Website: macys
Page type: gifting
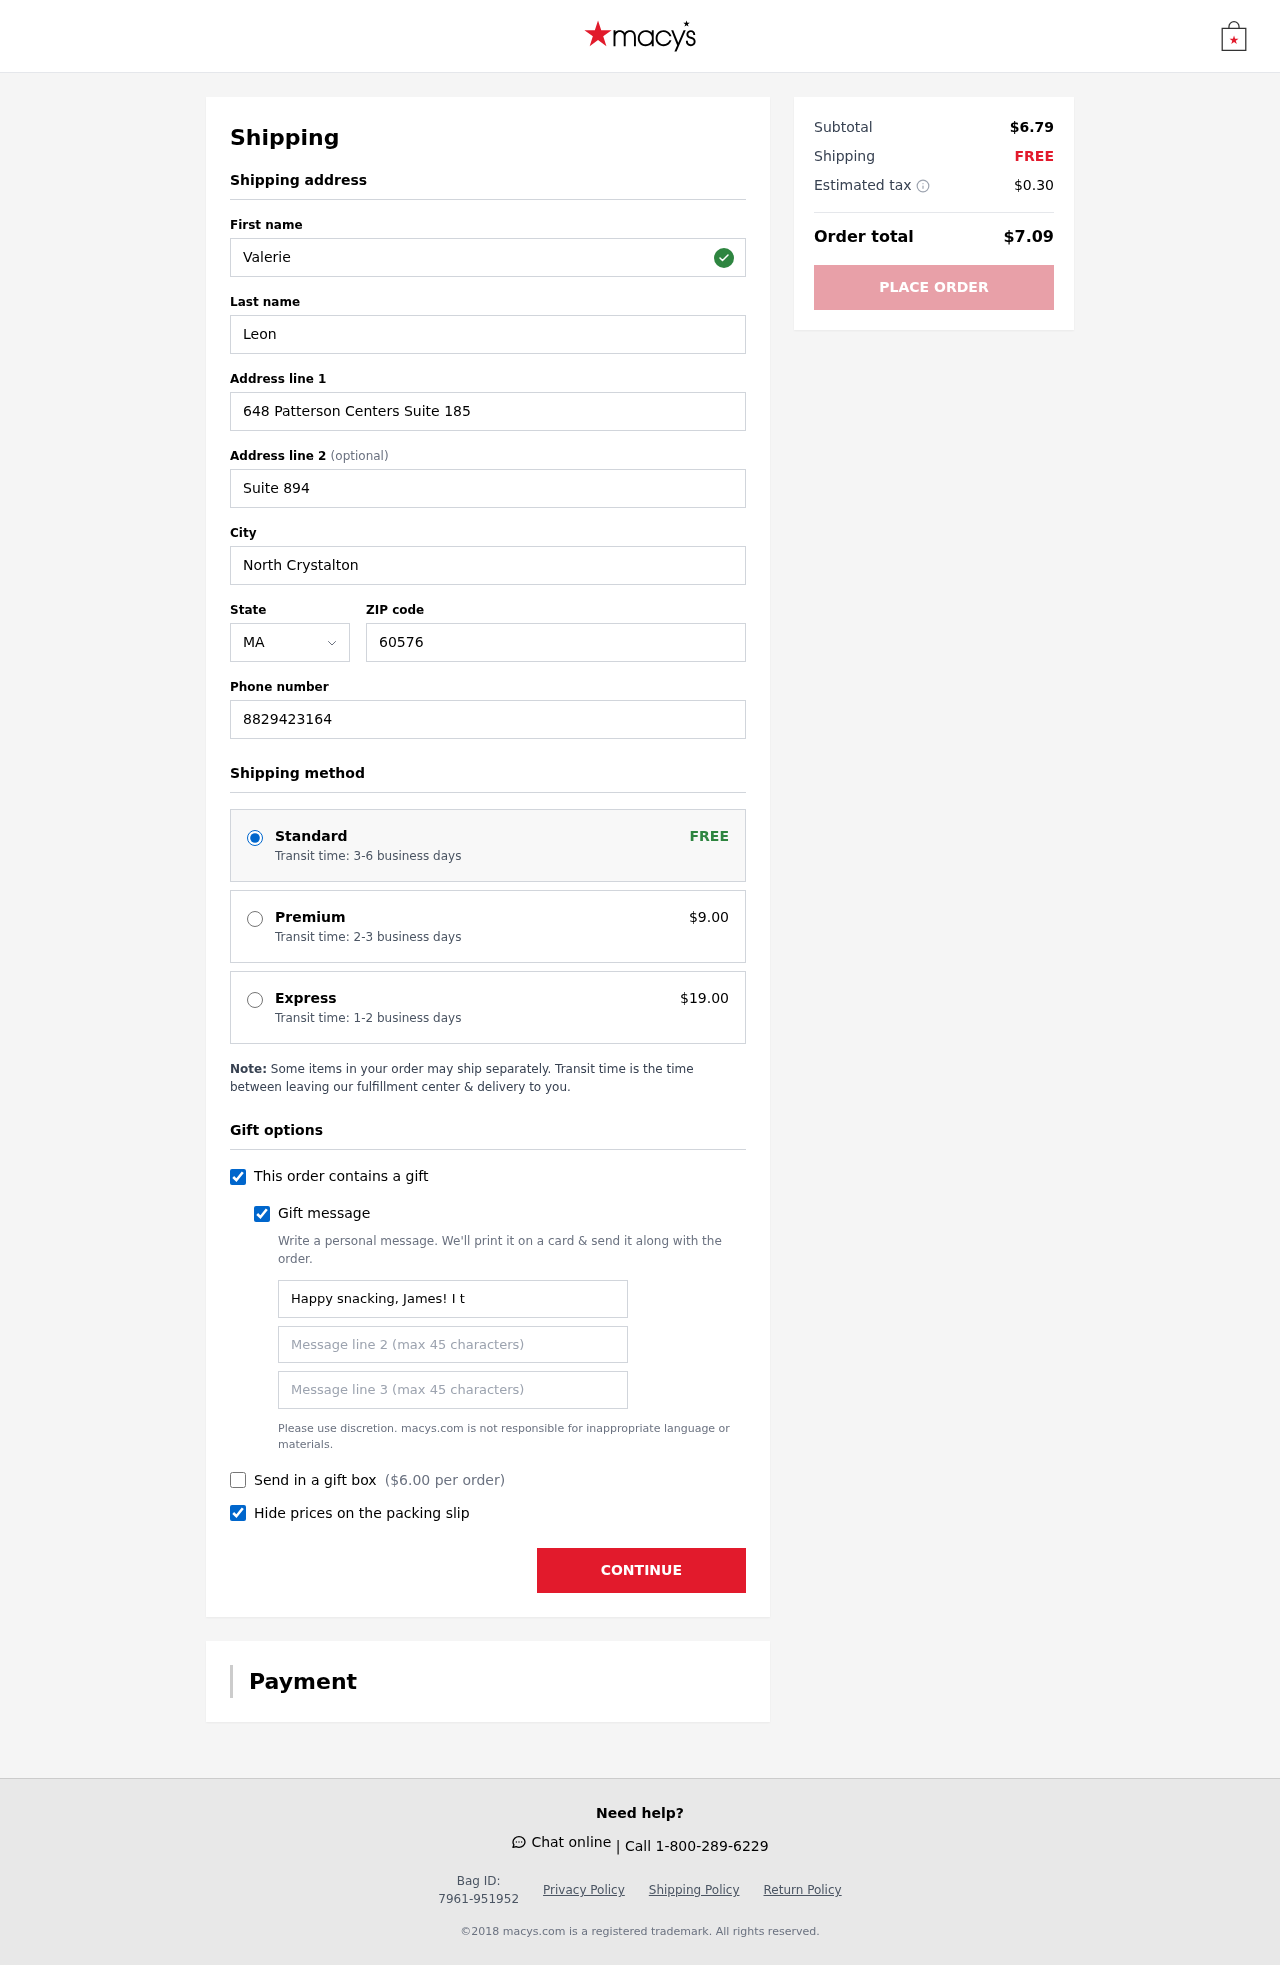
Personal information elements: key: PII_STATE_ABBR
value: MA
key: PII_FIRSTNAME
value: Valerie
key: PII_LASTNAME
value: Leon
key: PII_STREET
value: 648 Patterson Centers Suite 185
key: PII_STREET2
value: Suite 894
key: PII_CITY
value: North Crystalton
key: PII_POSTCODE
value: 60576
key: PII_PHONE
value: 8829423164
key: PII_GIFT_MESSAGE
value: Happy snacking, James! I thought these would make a fun little treat to add some joy to your day. Enjoy!  Valerie
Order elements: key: ORDER_SHIPPING_STANDARD
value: Transit time: 3-6 business days
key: ORDER_SHIPPING_PREMIUM
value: Transit time: 2-3 business days
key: ORDER_SHIPPING_PREMIUM_PRICE
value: $9.00
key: ORDER_SHIPPING_EXPRESS
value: Transit time: 1-2 business days
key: ORDER_SHIPPING_EXPRESS_PRICE
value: $19.00
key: ORDER_GIFT_BOX_PRICE
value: $6.00
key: ORDER_SUBTOTAL
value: $6.79
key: ORDER_SHIPPING_COST
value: FREE
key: ORDER_TAX
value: $0.30
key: ORDER_TOTAL
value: $7.09